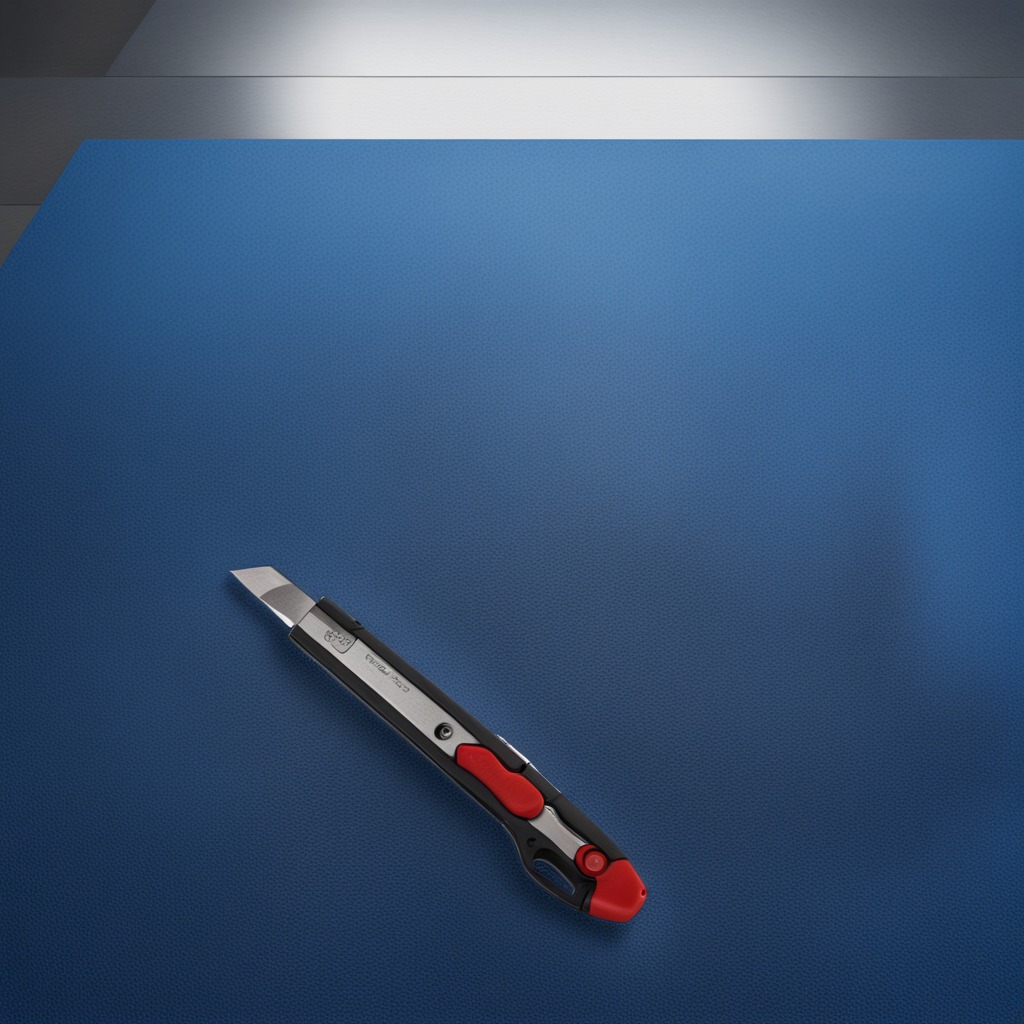
A utility knife is lying on a clean granite tabletop covered with a blue rubber mat inside a workshop under bright overhead lighting crisp shadows high clarity worn but beneath the mat